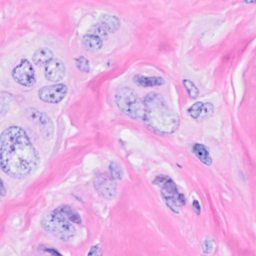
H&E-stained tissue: Breast